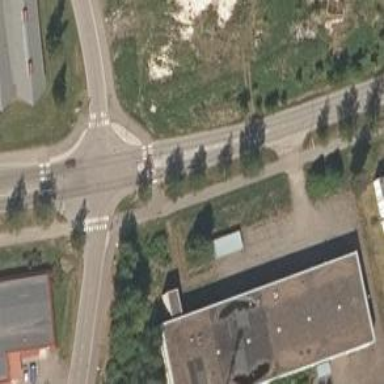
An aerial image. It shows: Unclassified road with asphalt surface. There is separate sidewalk and cycle track.